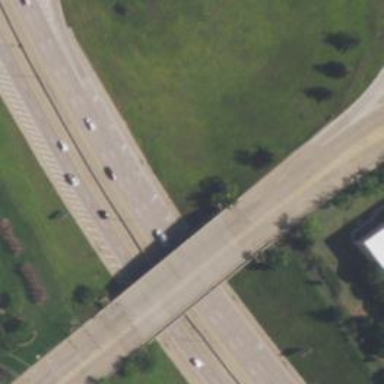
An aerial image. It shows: Secondary road with bridge.